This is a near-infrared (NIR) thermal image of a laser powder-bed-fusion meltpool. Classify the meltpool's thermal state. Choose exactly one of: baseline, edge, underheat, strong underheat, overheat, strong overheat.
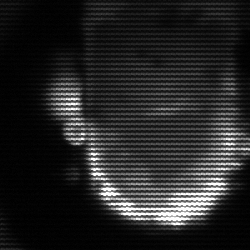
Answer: baseline